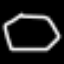
Label: octagon